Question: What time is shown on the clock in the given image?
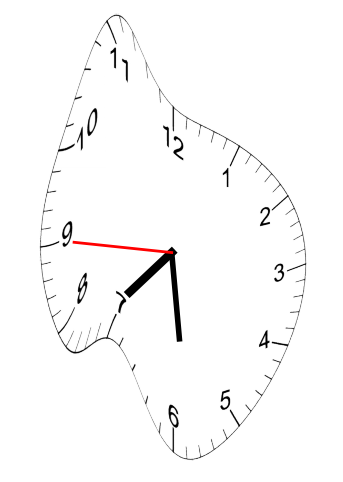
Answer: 07:28:45